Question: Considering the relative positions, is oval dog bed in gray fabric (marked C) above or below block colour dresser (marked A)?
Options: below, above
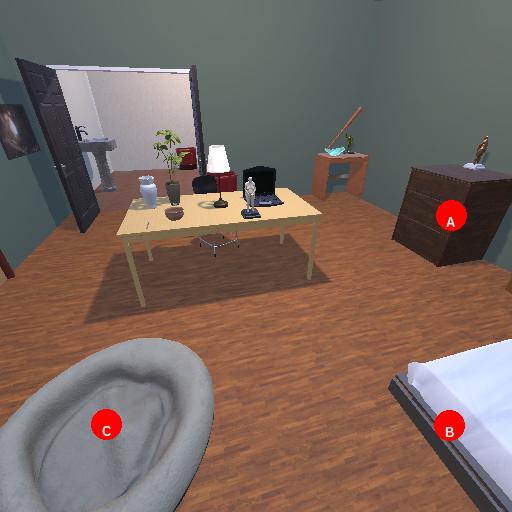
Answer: below